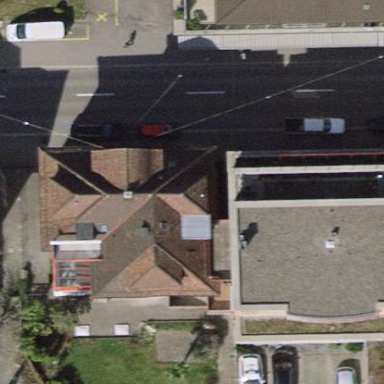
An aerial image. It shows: Hipped roof on apartment building.